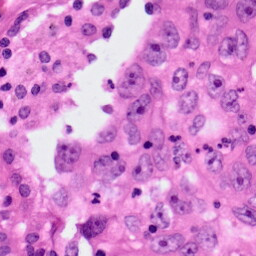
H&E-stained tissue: Lung